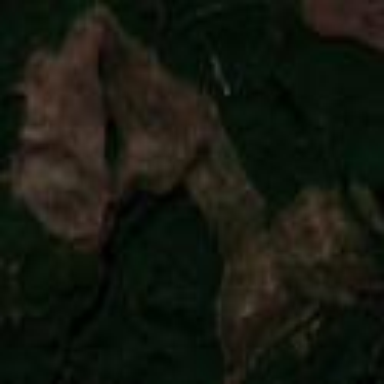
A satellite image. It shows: Clearcut area created by human activity.